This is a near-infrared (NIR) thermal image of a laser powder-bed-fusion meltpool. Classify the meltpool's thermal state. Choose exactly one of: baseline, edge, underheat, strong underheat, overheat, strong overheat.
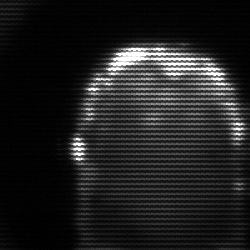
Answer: baseline